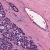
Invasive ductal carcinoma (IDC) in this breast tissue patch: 1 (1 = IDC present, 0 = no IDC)